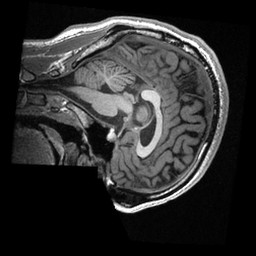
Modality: T1w
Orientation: sagittal
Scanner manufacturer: ge
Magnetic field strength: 3 T
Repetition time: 0.00768 s
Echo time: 0.002936 s